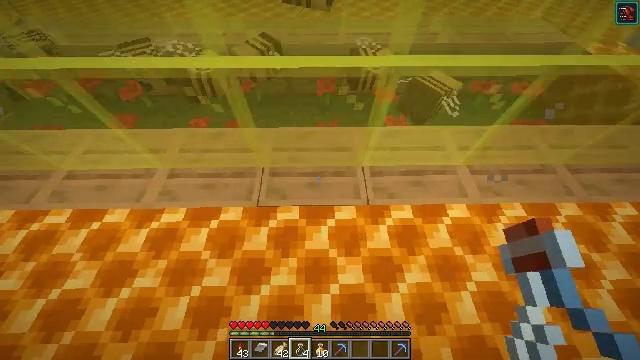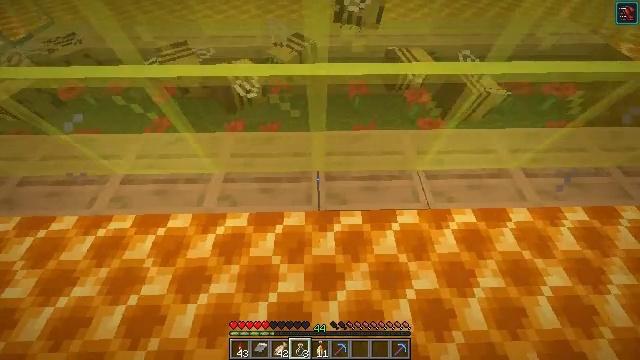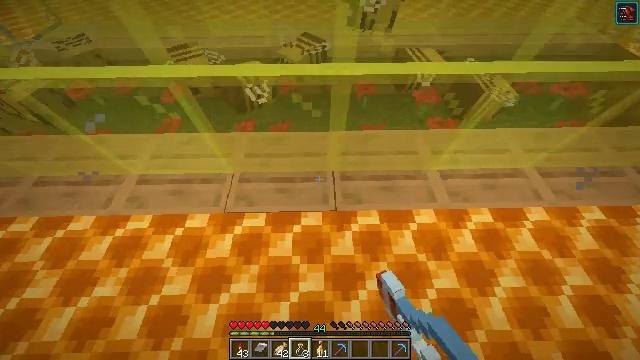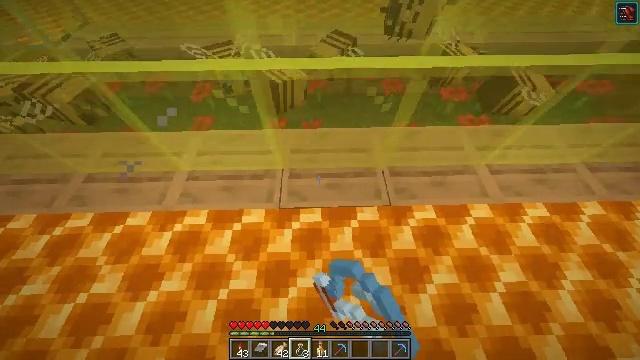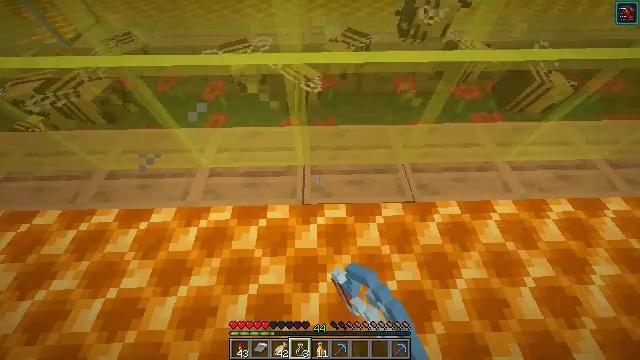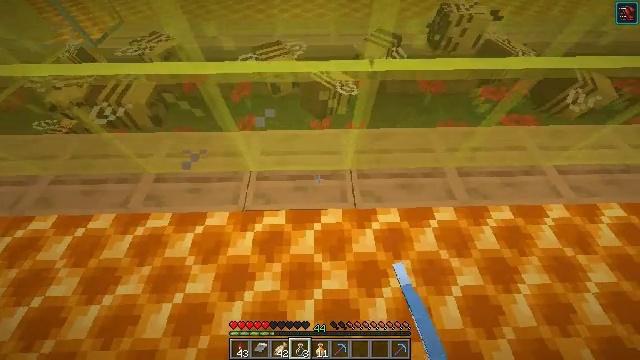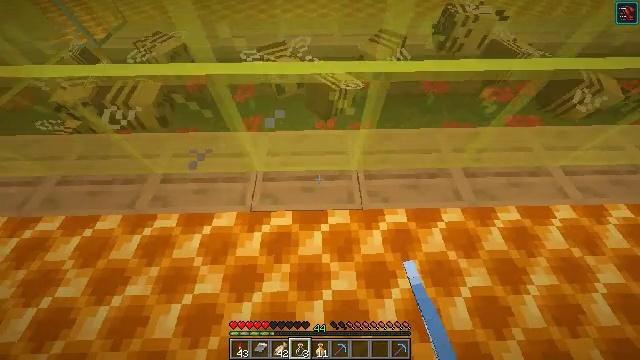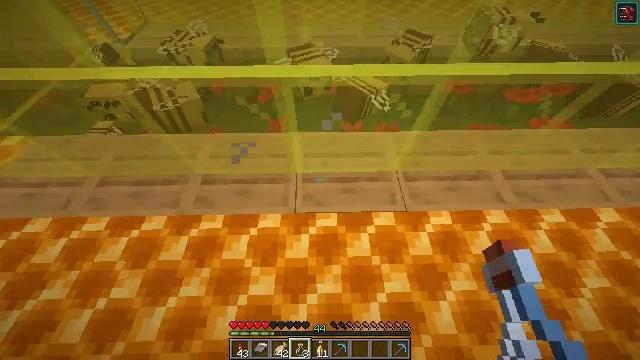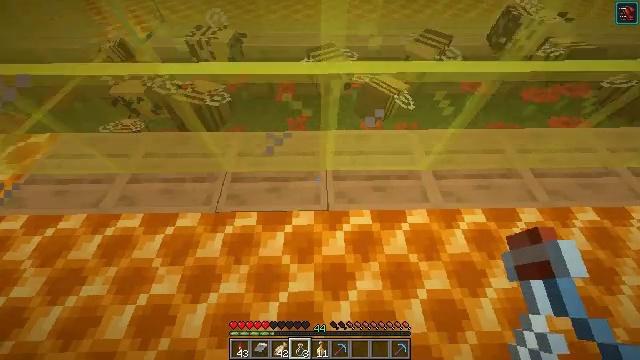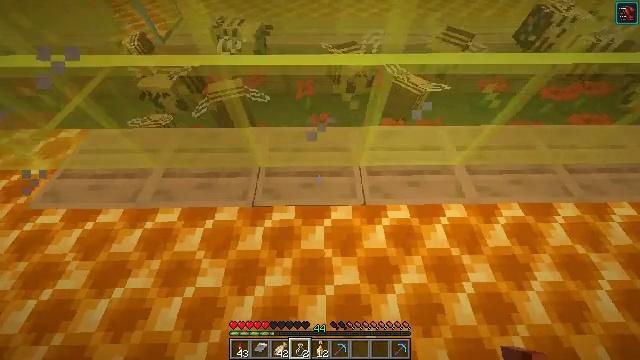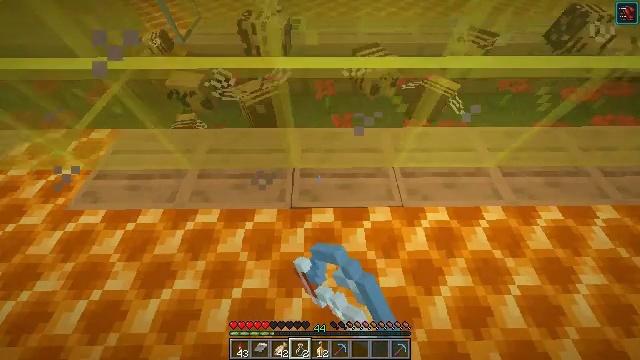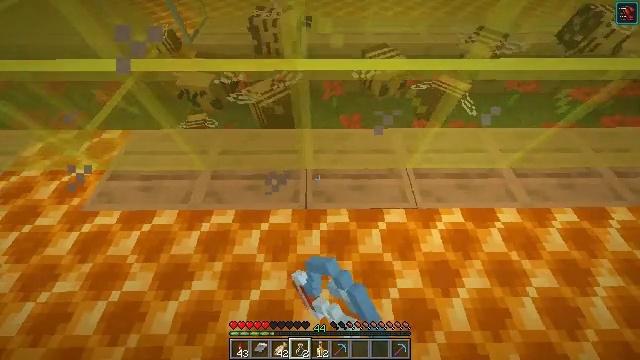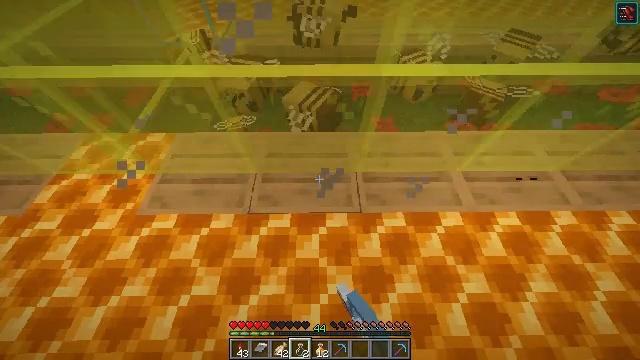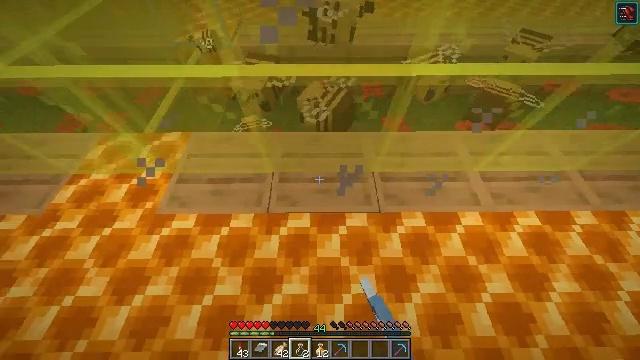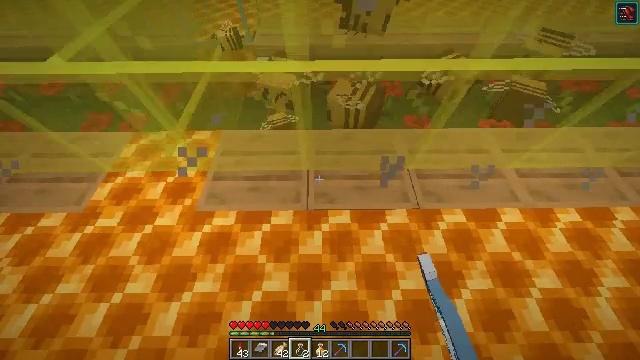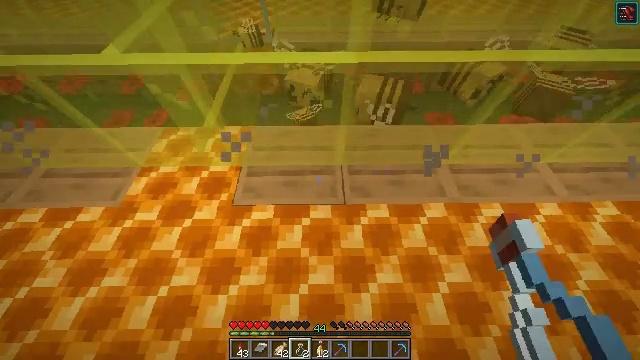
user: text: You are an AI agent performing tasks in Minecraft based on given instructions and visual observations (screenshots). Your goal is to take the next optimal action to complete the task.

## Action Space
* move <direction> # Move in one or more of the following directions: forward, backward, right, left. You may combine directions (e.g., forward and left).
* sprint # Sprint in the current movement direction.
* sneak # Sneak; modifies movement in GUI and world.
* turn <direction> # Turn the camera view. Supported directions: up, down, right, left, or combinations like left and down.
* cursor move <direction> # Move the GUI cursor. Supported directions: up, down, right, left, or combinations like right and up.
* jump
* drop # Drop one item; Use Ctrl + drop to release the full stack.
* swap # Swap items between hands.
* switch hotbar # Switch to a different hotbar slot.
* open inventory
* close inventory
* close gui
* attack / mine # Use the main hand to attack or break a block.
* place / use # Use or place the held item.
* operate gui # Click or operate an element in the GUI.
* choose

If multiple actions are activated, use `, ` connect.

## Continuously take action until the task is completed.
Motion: motion action
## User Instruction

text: Craft the honey block by arranging honey bottles.
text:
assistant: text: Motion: move left, use / place
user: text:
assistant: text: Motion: move left, use / place
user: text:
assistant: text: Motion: move left, use / place
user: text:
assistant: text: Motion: move left, use / place
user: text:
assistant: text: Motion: move left, use / place
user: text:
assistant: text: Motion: move left, use / place
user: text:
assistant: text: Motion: move left, use / place
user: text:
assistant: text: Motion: move left, use / place
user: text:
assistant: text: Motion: move left, use / place
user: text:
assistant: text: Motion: move left, use / place
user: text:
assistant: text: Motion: move left, use / place
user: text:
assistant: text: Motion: move left, use / place
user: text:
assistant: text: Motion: move left, use / place
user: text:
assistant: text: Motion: move left, use / place
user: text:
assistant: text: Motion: move left, use / place
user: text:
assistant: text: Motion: move left, use / place
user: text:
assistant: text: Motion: move left, use / place
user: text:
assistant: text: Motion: move left, use / place
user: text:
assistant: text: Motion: move left, use / place
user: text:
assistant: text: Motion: move left, use / place
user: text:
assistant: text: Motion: move left, use / place
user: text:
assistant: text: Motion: move left, use / place
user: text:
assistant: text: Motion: move left, use / place
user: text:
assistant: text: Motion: move left, use / place
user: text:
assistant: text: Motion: move left, use / place
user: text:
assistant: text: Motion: move left, use / place
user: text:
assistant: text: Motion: move left, use / place
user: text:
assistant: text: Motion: move left, use / place
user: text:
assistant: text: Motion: move left, use / place
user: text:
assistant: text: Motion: move left, use / place